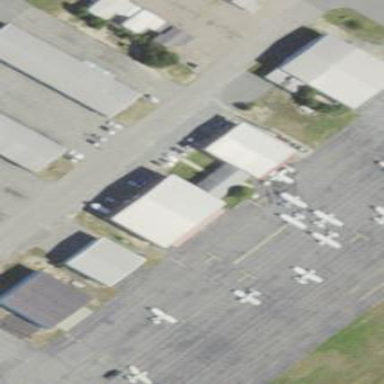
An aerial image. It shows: Hangar building.